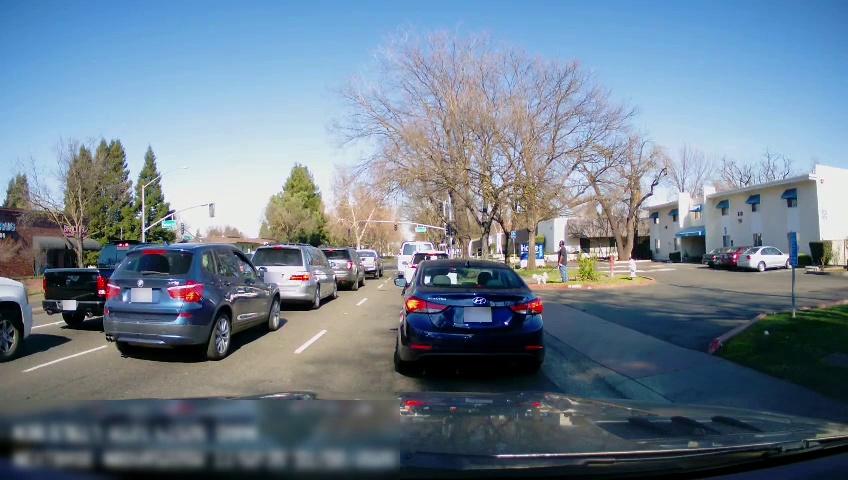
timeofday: Day
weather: Sunny
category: Drivable Space
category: Vehicles | Car
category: Vehicles | Car
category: Vehicles | Car
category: Pedestrians
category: Vehicles | Truck
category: Vehicles | Truck
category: Vehicles | Truck
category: Vehicles | SUV
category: Vehicles | SUV
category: Vehicles | Car
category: Vehicles | Van
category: Vehicles | SUV
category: Vehicles | Car
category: Lanes | Alternate Lane
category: Lanes | Alternate Lane
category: Lanes | Current Lane
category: Traffic | Signs
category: Traffic | Signs
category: Traffic | Lights
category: Traffic | Signs
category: Traffic | Lights